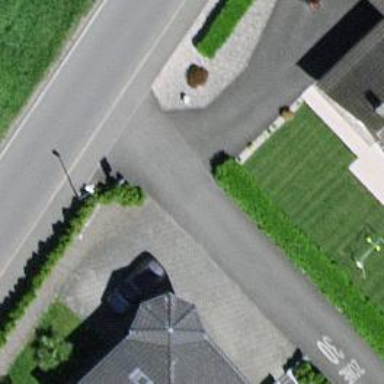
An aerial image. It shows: Living street.